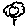
Label: flower